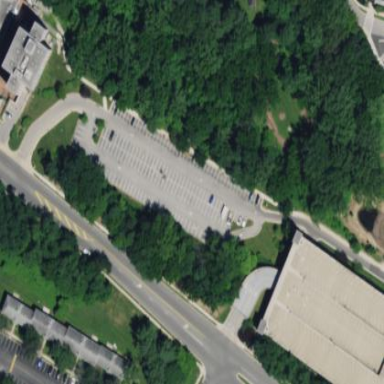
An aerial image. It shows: Parking area with surface.